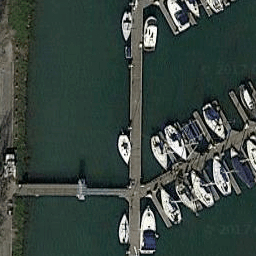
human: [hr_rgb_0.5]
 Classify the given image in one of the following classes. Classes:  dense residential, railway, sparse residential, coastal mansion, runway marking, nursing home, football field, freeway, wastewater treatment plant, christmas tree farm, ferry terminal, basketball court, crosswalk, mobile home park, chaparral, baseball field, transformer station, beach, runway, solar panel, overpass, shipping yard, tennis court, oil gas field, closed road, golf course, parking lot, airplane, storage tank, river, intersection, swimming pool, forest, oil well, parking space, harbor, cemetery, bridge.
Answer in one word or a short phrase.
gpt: harbor